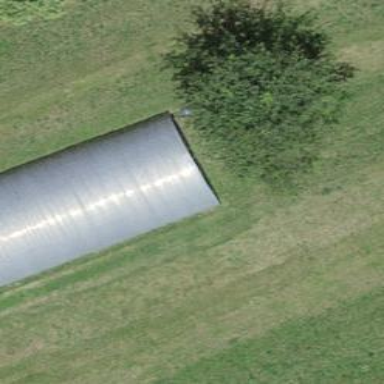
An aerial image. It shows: Shed building.